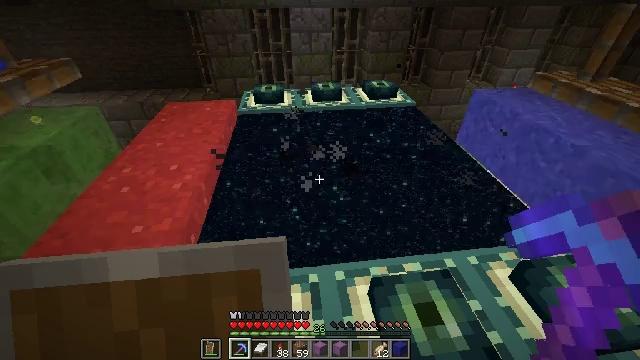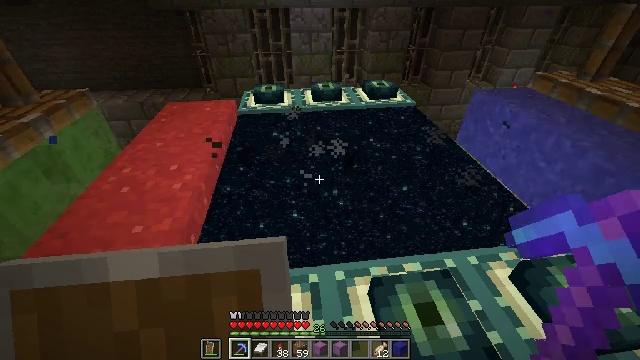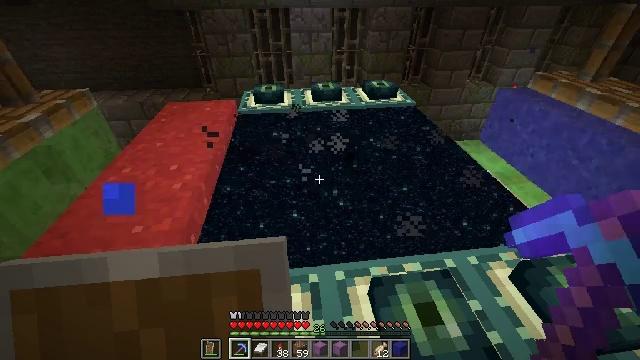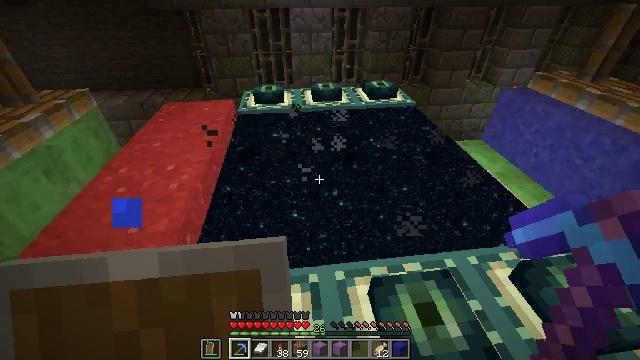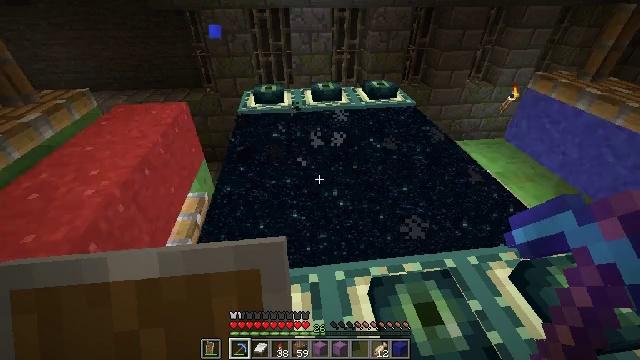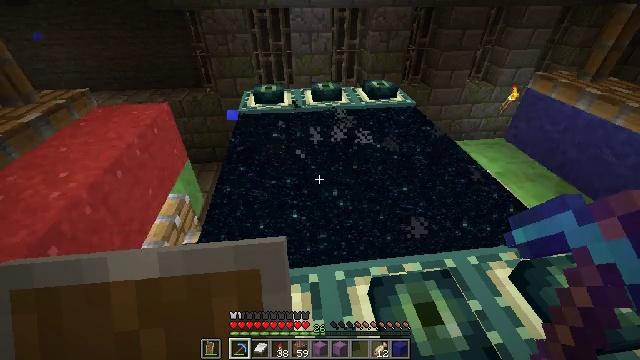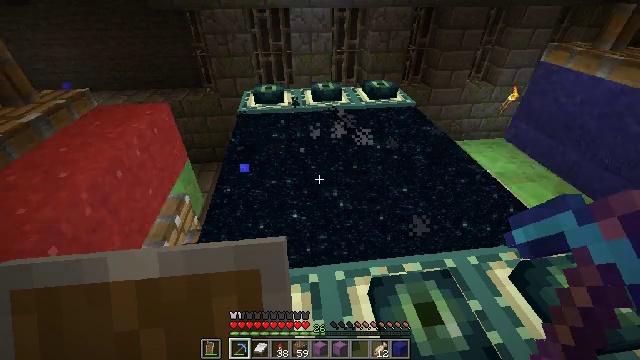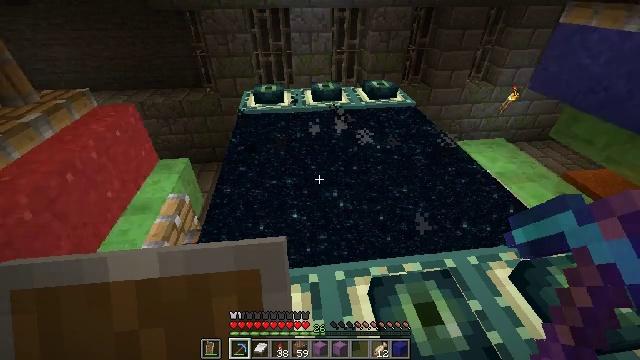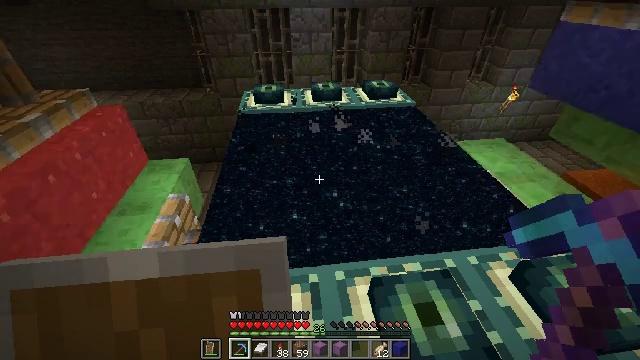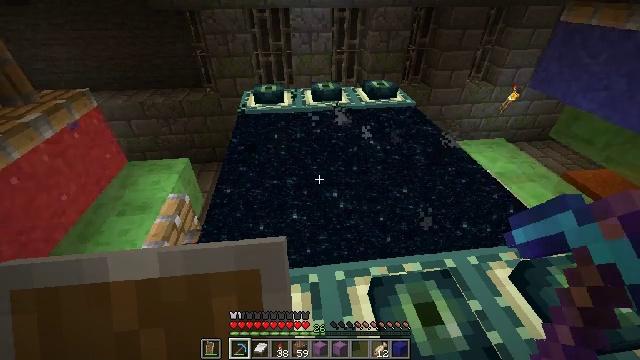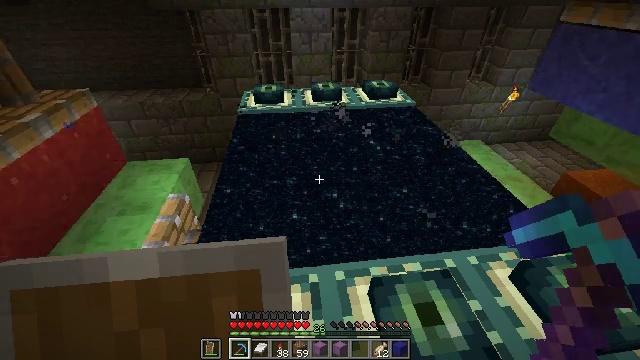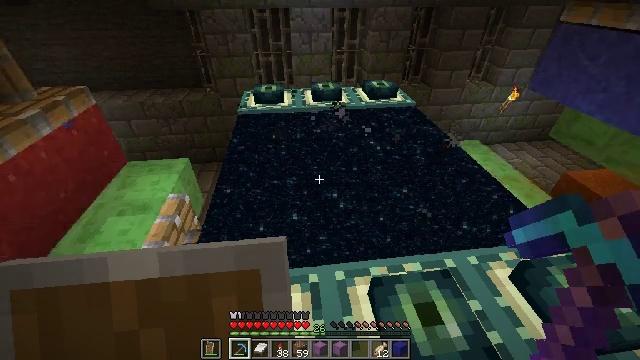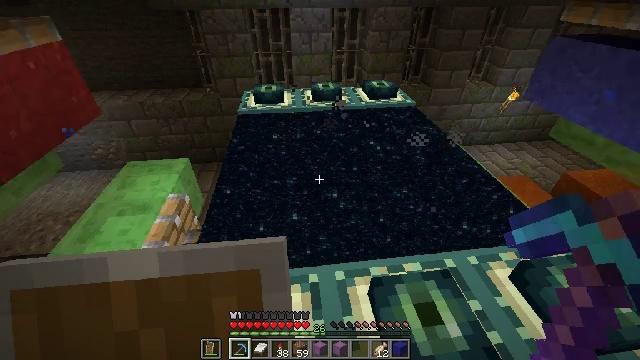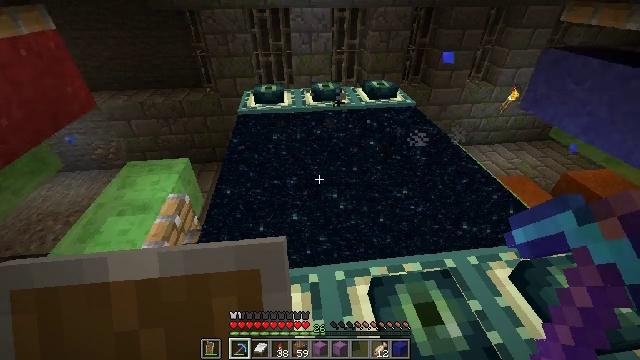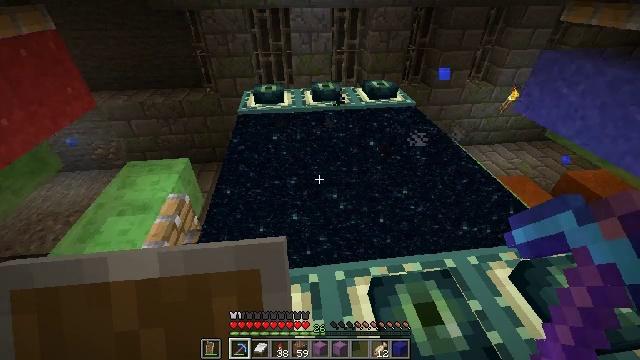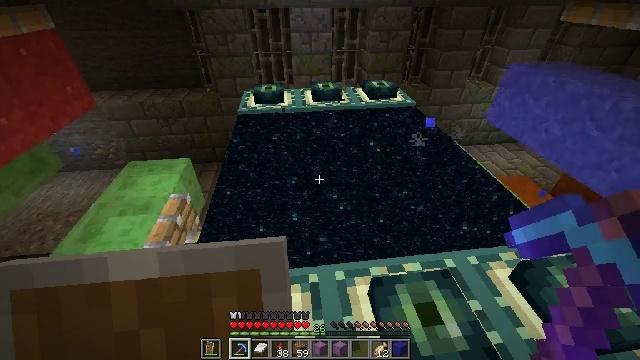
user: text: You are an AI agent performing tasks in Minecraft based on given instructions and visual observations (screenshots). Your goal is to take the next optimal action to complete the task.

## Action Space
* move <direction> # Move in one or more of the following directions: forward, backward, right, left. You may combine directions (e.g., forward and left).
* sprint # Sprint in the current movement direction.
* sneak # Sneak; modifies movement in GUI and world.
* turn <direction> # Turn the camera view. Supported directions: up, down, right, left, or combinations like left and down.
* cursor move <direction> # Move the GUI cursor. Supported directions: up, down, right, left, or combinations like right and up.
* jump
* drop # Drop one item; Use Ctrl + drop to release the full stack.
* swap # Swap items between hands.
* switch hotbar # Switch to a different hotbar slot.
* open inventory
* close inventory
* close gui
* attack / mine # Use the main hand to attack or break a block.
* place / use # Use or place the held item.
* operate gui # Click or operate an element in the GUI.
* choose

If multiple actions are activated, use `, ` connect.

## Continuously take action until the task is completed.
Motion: motion action
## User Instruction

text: Attack the ground to get blue concrete powder.
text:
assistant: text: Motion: no_op
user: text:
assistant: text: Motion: no_op
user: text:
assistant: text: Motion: no_op
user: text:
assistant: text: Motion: no_op
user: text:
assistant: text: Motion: no_op
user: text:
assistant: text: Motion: no_op
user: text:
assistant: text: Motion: no_op
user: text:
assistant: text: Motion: no_op
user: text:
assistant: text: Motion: no_op
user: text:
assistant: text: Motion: no_op
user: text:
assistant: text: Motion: no_op
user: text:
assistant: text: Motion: no_op
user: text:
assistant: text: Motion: no_op
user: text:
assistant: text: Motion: no_op
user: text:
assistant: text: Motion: no_op
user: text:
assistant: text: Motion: no_op
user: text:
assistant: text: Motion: no_op
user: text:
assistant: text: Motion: no_op
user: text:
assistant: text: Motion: no_op
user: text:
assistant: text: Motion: no_op
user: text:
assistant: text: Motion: no_op
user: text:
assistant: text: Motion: no_op
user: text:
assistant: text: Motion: no_op
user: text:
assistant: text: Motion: no_op
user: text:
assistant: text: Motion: no_op
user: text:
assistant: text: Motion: no_op
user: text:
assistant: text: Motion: no_op
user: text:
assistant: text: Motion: no_op
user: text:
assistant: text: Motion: no_op
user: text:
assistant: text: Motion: no_op